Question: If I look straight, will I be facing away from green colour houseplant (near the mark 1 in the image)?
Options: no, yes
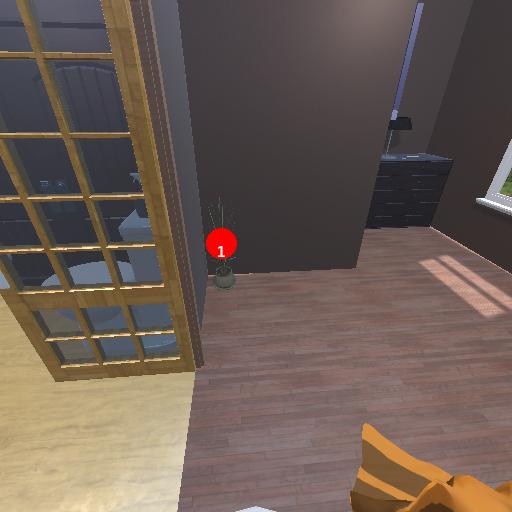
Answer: no